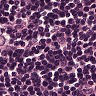
Metastatic tissue present: yes